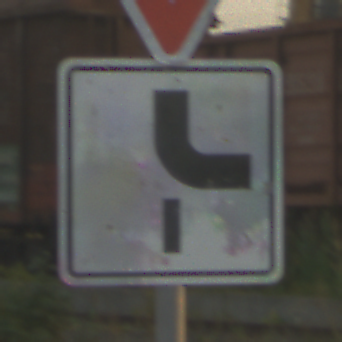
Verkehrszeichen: VerlaufVorfahrtsstrasse10
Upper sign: VorfahrtGewaehren
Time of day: SunriseSunset
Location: Outdoor (Suburban)
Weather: PartlyCloudy
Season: NotSpecified
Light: Natural